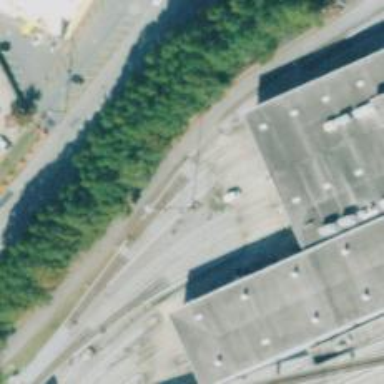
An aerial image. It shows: Yard area with electrified rail tracks.